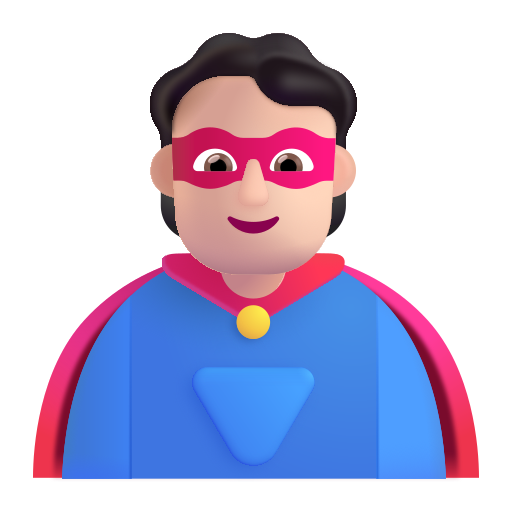
person superhero color light